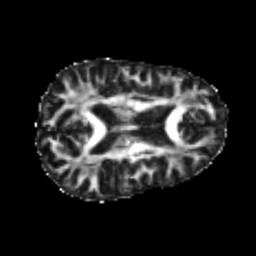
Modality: FA
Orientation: axial
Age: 24
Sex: female
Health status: healthy
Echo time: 0.074 s